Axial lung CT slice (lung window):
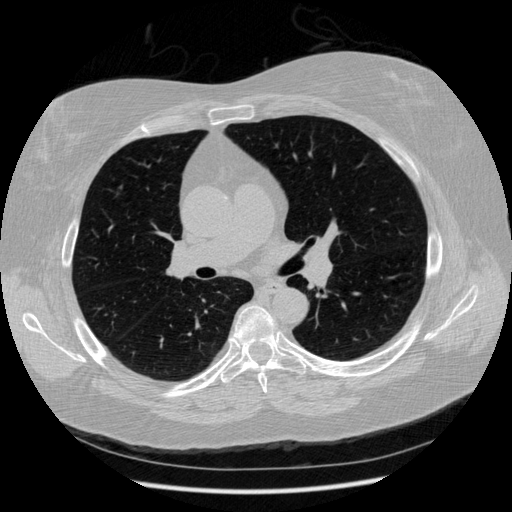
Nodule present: no